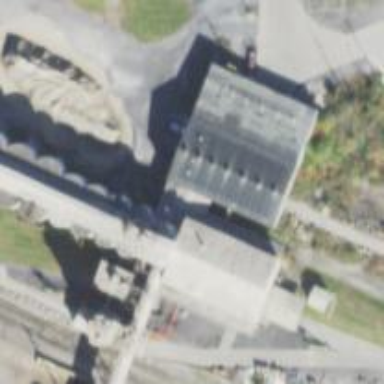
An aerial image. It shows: Industrial building.